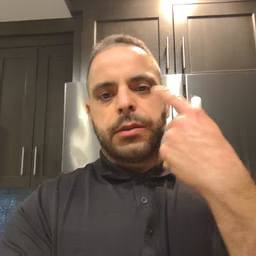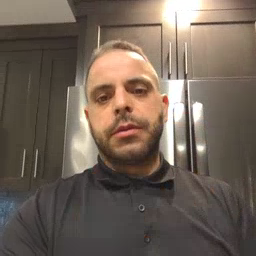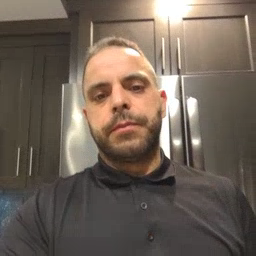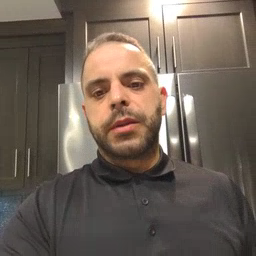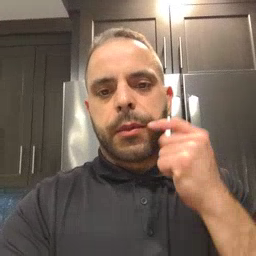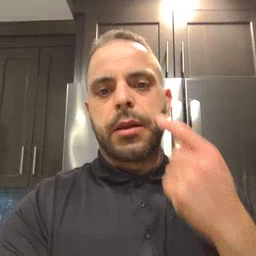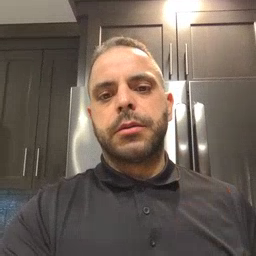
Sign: smile